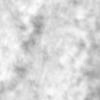
Label: no_change